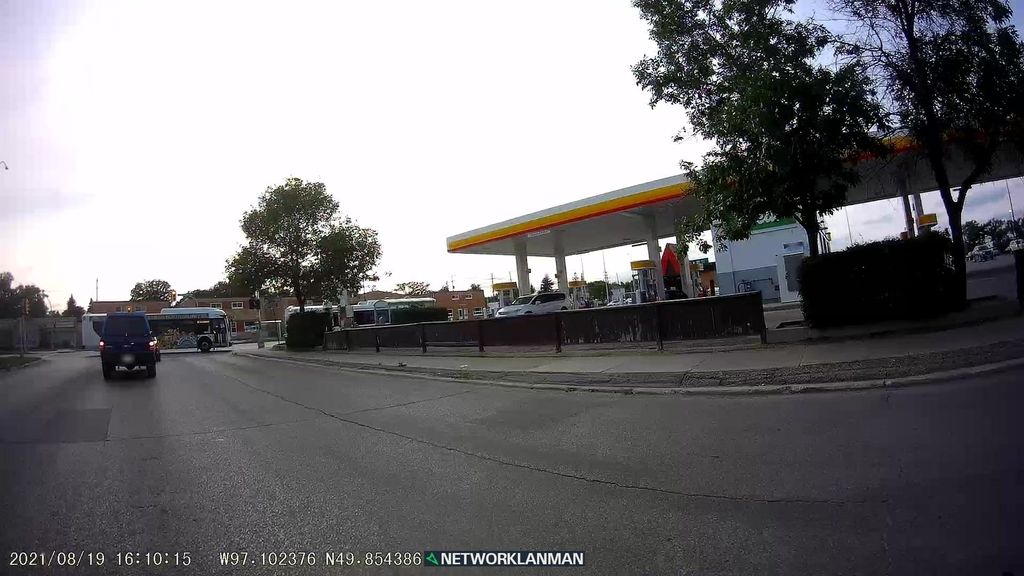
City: winnipeg